Question: I am facing problem to show a particular parent child value and under that child all child value as a relation ship. actually I created single table "tree" and three column id,main(as parent) and sub(as child). I created a tree relation ship but I don't understand how to fetch a particular parent child and his child and his child value for tree.

I want to show a4 parents under him the his child relation ship mean ( parent a4 child b3,b4,b5, b3 have c1 and c2, b4 have c3 and c4 and c3 have d1 and d2 this way the table value shorted out). is there any way to short the table using any mysql query???
if you kindly help on this. I will be glad. thank you Souvik.
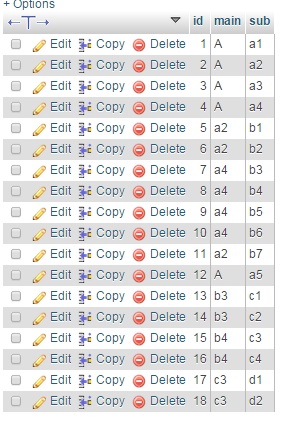
Answer: try below:
'''
select * from TreeTable a where a.main = 'a4' Union select * from TreeTable b where b.main in (select sub from TreeTable c where c.main = 'a4')
'''
1) Include "C3" use below script
'''
select * from TreeTable a where a.main = 'a4' and a.main = 'c3' Union select * from TreeTable b where b.main in (select sub from TreeTable c where c.main = 'a4' and c.main = 'c3' )
'''
2) For all childs :
'''
select * from TreeTable
'''